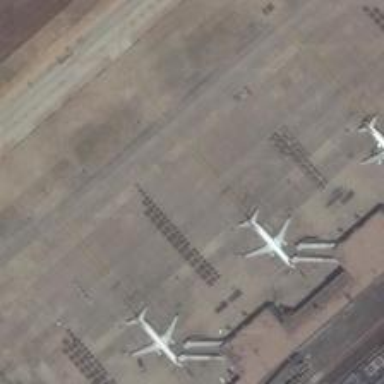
The apron in front of the terminal is large but only four planes are parked .